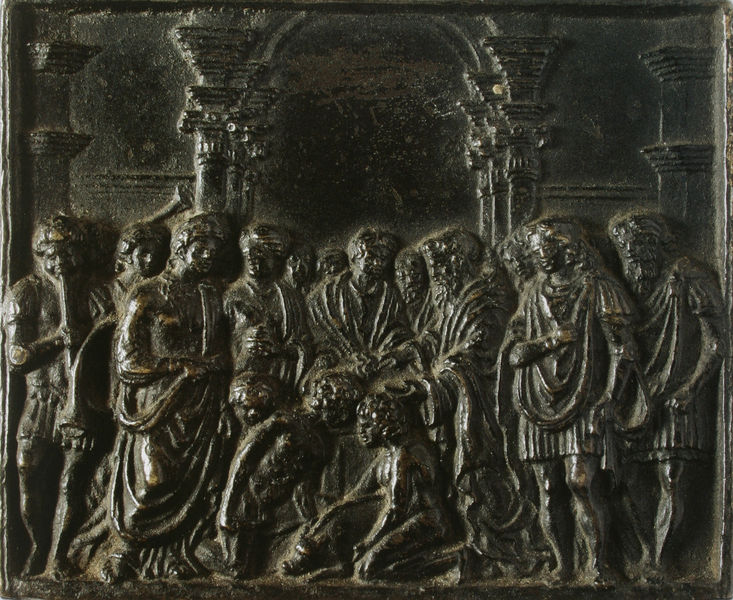
Titel: Antike Opferung
Künstler: Andrea Riccio
Standort: Belluno
Institution: Museo Civico
Schlagwörter: dunkel, gruppe, kämpfer, mann, nackt, umhang, frauen, menschen, sitzen, braun, frau, geste, hell, hintergrund, licht, männer, pfeiler, raum, schwarz, szene, säule, säulen, gebäude, hund, tier, fest, gesellschaft, rock, versammlung, alt, bart, bärte, jung, anatomie, architektur, architekturrahmen, bibel, bärtig, falten, kleidung, mensch, rahmen, stehen, stein, tod, innenraum, instrument, gewand, haare, gewänder, innen, kind, personen, instrumente, musik, musiker, locken, renaissance, kinder, skulptur, relief, liegen, bogen, italien, perspektive, röcke, zuschauer, jungen, mauer, rundbogen, detail, musikinstrument, robe, bronze, faltenwurf, halbnackt, plastik, platte, poliert, halle, foto, fotografie, bögen, eisen, arkade, kolonnade, offen, schwein, antike, streit, knien, jagd, altar, arkaden, kapitelle, rom, kapitell, römer, flöte, gesims, christus, jesus, antik, toga, ermordung, knieend, fabelwesen, knieen, segnung, griechenland, posaunen, isokephalie, tempel, kränze, opferung, trompeten, beschlag, wildschwein, posaune, taufe, guss, tunika, drache, altarbild, römisch, forum, gegossen, säulenhalle, säulengang, perrücke, perrücken, tonnengewölbe, bogengang, kämpferplatte, trompete, senatoren, blasinstrumente, musikanten, bläser, schalmeien, plstik, halbrelief, handhaltung, langhaarig, blasinstrument, anthike, vuvuzela, bronzerelief, gepresstes relief, abschrankung, bronzeplatte, kämpferkapitell, röisch, tibia, musizierende, apitelle, nungen, bäerte